Aerial crown-view tile of a tropical tree (Barro Colorado Island, Panama), acquired 20240716:
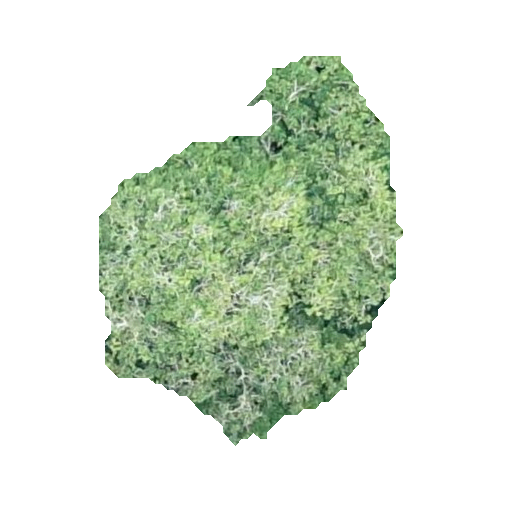
Species: Guapira myrtiflora
GBIF accepted scientific name: Guapira myrtiflora
Crown area: 122.033 m²